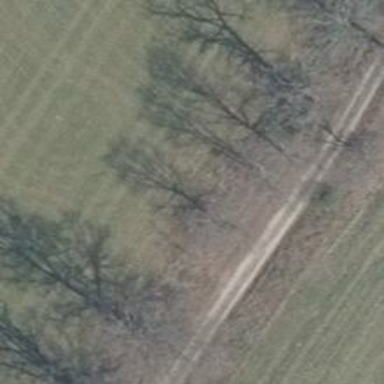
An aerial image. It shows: Row of deciduous broadleaved trees.